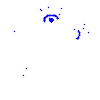
Particle: proton